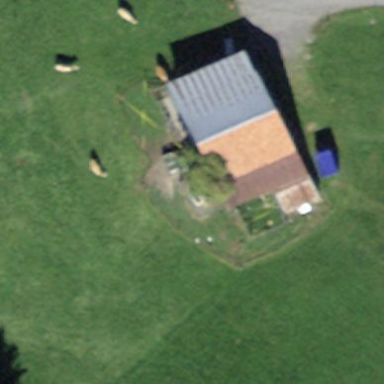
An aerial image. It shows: Barn.